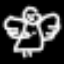
Label: angel